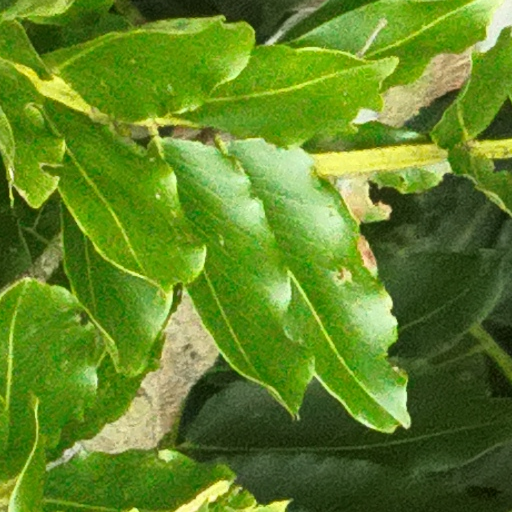
Species: Dipteryx oleifera
GBIF accepted scientific name: Dipteryx oleifera
Crown area (m\u00b2): 146.321